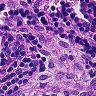
Metastatic tissue present: no